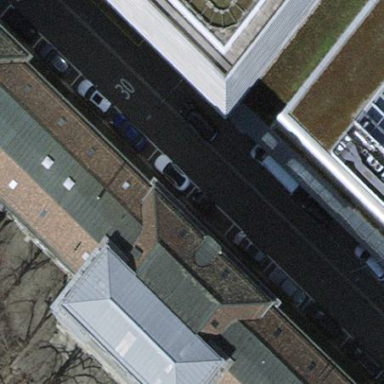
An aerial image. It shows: Parking lane.